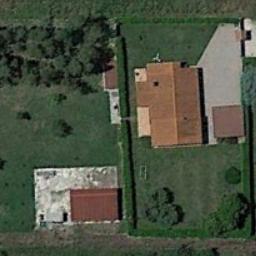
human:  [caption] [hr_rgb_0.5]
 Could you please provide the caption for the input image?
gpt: There are several buildings of different shapes and sizes in the sparse residential .

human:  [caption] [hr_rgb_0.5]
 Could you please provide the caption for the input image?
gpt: There are several orange houses of various sizes in a sparse residential area surrounded by grass .

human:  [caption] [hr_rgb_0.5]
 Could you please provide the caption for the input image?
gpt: The sparse residential is on the grass next to some trees .

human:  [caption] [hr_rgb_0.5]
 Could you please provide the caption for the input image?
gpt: There are several houses on the grass, And behind them are lush woods .

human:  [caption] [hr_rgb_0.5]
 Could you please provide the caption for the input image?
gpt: A sparse residential area with three brown buildings on the green meadow .